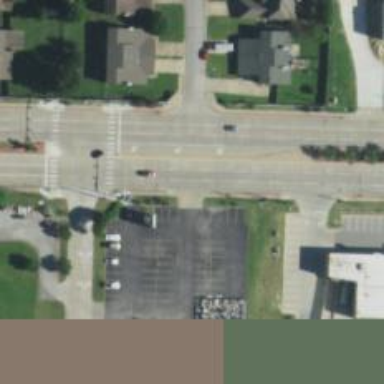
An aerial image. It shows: Footway crossing.